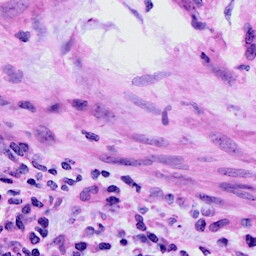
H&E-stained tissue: Cervix